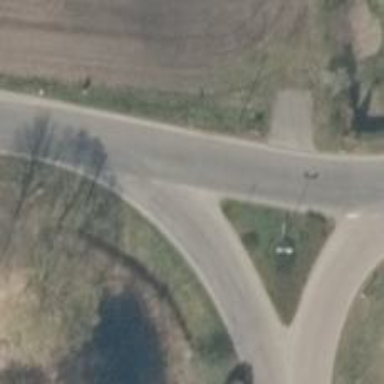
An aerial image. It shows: Tertiary road with asphalt surface.